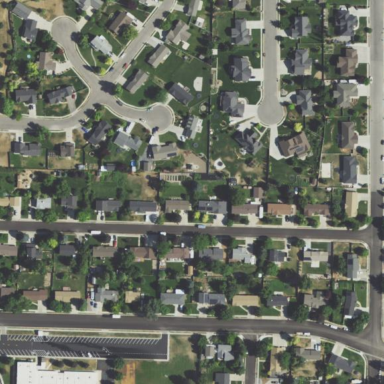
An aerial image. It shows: Residential area composed of single-family homes.